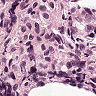
Metastatic tissue present: no